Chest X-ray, AP view. Patient: 42 years old, sex F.
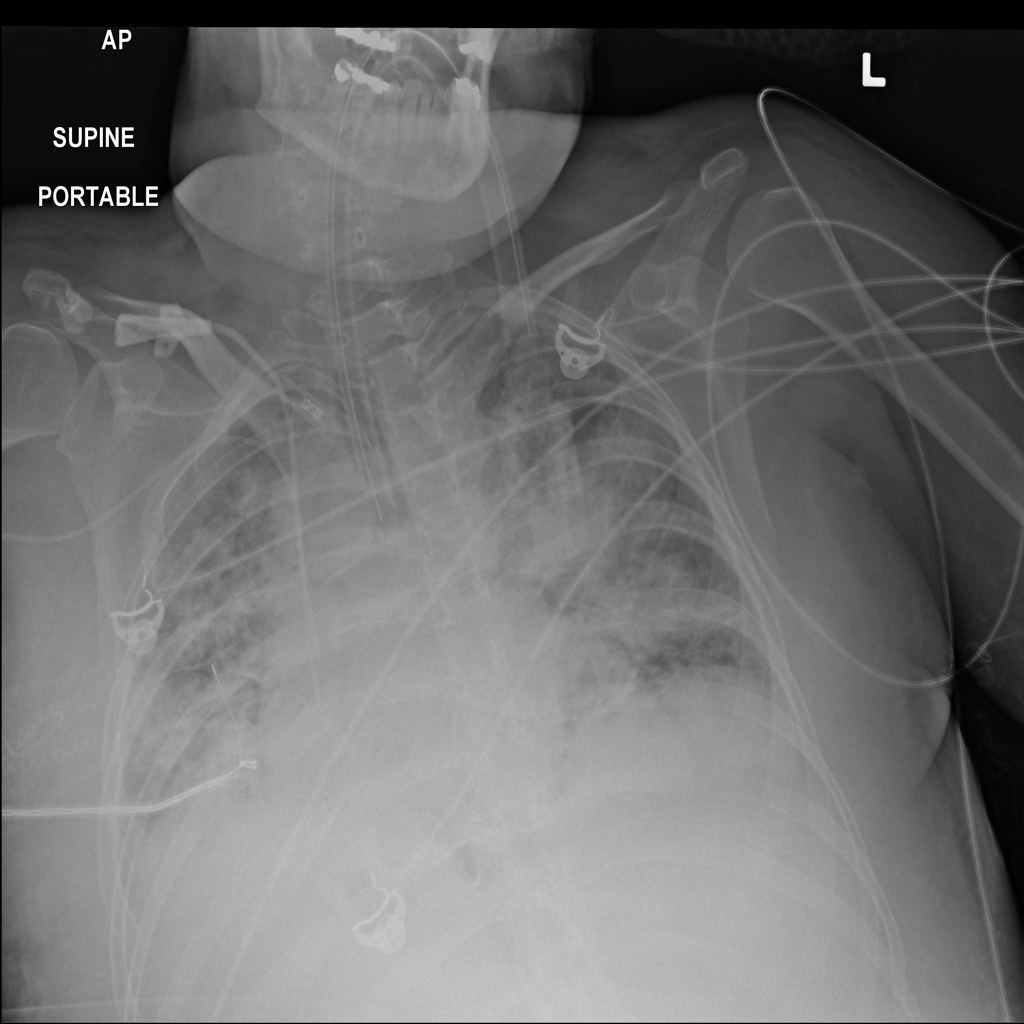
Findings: Infiltration